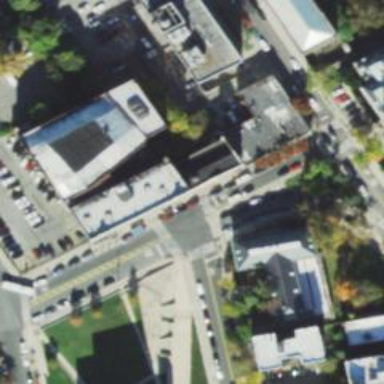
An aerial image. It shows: Theatre building.